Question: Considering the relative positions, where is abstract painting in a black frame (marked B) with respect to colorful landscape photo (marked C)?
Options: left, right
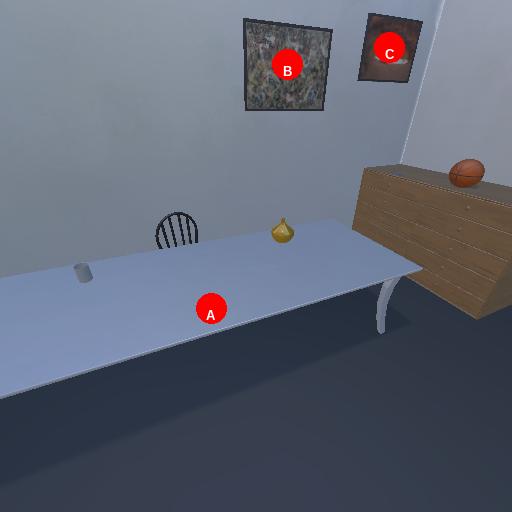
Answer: left